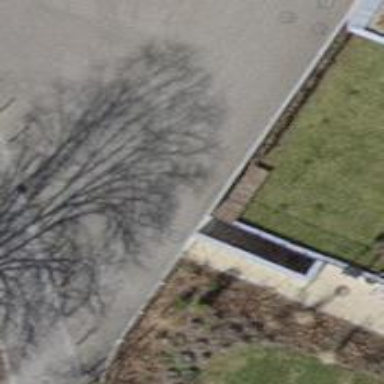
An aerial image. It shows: Fence.